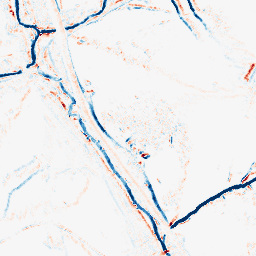
Category: morphological
Decomposition family: morphological_diamond
Decomposition parameters: operation: average
radius: 3
Upsampling method: lanczos
Upsampling parameters: scale: 2
Upsampling scale: 2